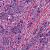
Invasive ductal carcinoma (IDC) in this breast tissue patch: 1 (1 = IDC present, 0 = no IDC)